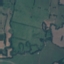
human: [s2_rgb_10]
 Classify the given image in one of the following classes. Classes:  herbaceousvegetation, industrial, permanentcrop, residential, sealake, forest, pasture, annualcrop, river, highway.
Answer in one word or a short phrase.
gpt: Pasture